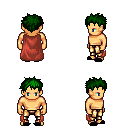
a pixel art fantasy rpg character, male body template, human, tanned skin, maroon cape, gold greaves, green bedhead hairstyle, black slippers, four views (front, back, left, right), 2x2 character sprite sheet, small pixel art, hard edges, no anti-aliasing